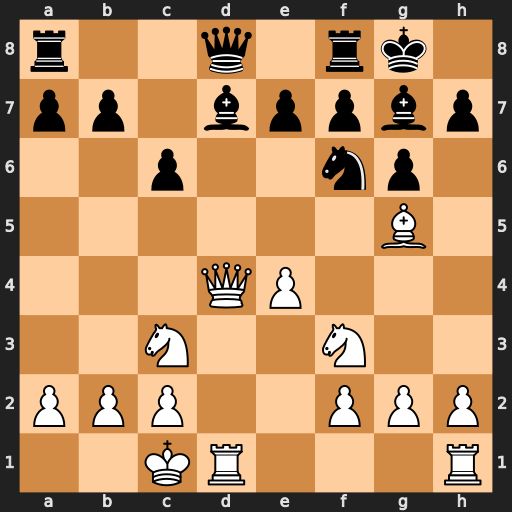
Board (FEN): r2q1rk1/pp1bppbp/2p2np1/6B1/3QP3/2N2N2/PPP2PPP/2KR3R
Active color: w
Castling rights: -
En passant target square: -
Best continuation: Bxf6 exf6 Qxd7